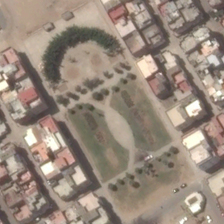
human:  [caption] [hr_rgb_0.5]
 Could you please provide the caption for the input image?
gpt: some green trees in a square is between many buildings .

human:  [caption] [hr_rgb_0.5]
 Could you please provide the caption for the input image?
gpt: some green trees in a square is between many buildings .

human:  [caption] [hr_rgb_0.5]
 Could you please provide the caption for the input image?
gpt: the square consisting of lawn and a curved line of trees is located in the open sapce between some buildings .

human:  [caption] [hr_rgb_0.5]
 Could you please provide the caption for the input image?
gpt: the square consisting of lawn and a curved line of trees is located in the open sapce between some buildings .

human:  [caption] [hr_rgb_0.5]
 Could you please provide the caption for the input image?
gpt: some green trees in a square is between many buildings .